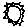
Label: sun